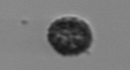
Label: Pseudochattonella_farcimen